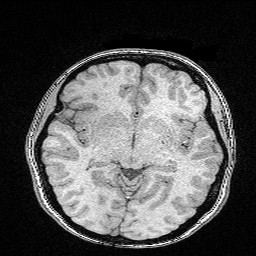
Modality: FLASH
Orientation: coronal
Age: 25
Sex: female